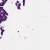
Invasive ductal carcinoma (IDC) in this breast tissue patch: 0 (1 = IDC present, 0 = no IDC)